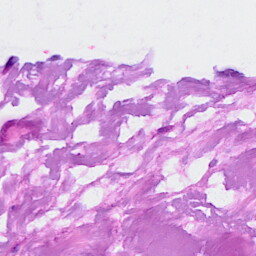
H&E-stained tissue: Breast